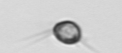
Label: Acanthoica_quattrospina